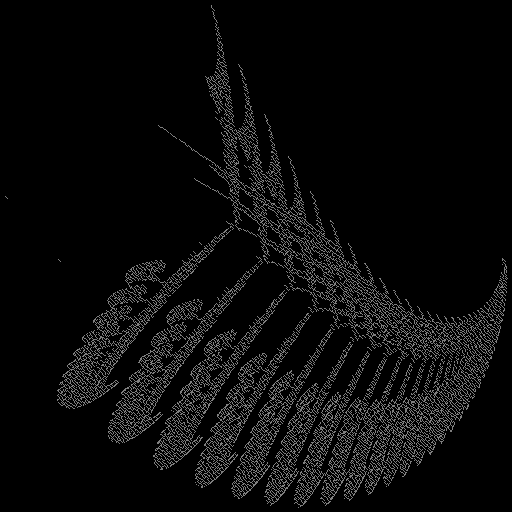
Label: newyorkfern